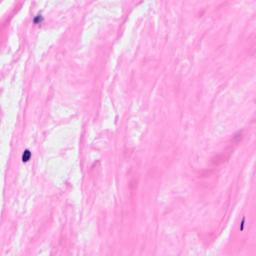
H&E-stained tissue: Breast